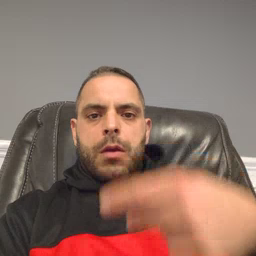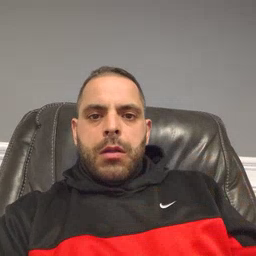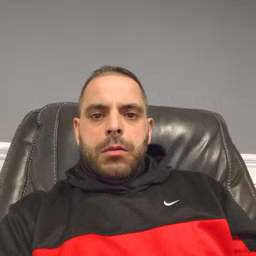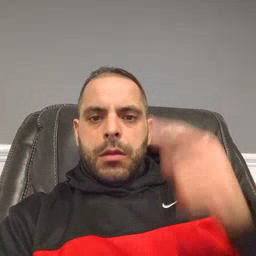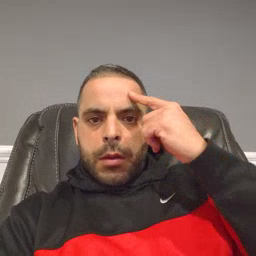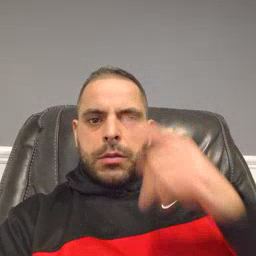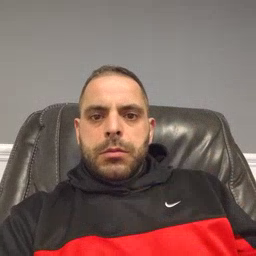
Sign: think